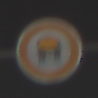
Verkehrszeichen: VerbotFahrzeugeWassergefaehrdenderLadung
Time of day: Night
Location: Outdoor (Urban)
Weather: PartlyCloudy
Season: NotSpecified
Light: Artificial